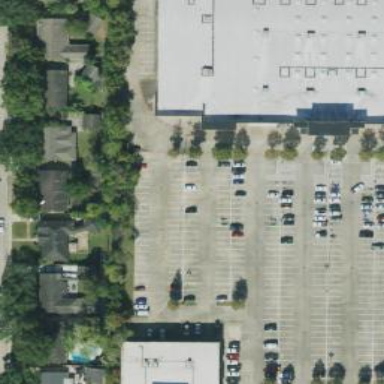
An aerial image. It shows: Parking space.